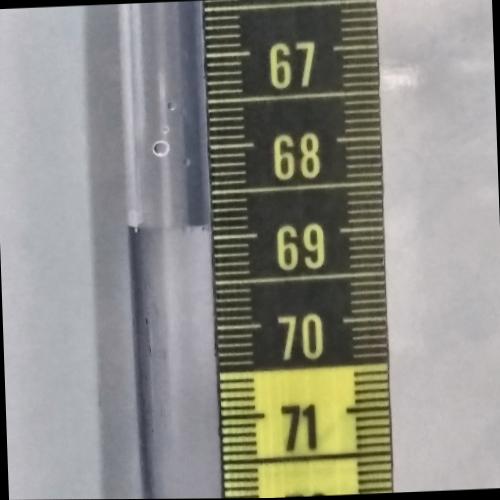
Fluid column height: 68.9 cm